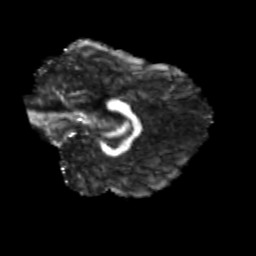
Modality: FA
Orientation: sagittal
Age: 29
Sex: male
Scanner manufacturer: siemens
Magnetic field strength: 3 T
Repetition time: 3.5 s
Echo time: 0.113 s